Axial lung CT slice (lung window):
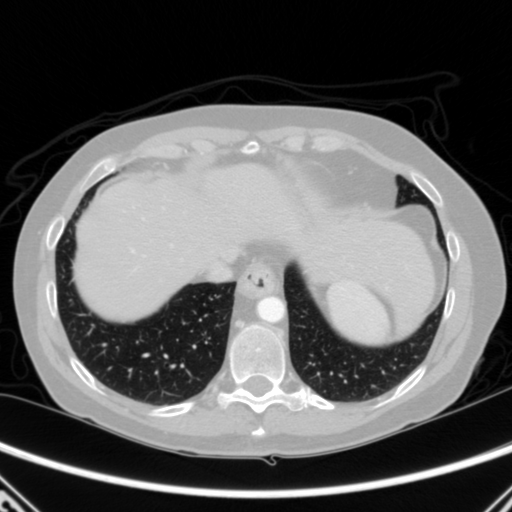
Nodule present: no